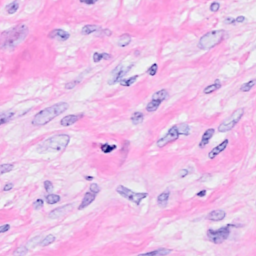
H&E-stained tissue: Breast